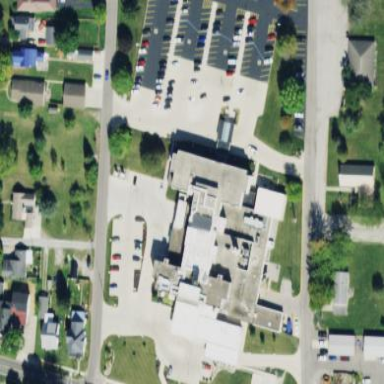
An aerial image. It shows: Hospital providing healthcare services.